Question: I'm an Android developer and today I've started getting this error message when trying to install and run my app. Failure [INSTALL_FAILED_INSUFFICIENT_STORAGE]
I do have problems at times with low storage space on my phone and I get the icon in the notification bar. That's not happening this time though. I've tried deleting several apps and clearing a lot of cache. Currently my phone hasn't been this empty since I first got it.
It's an LG that doesn't allow moving apps to SD though it is rooted and I'm using Link2SD for all of my user apps.
I've read about how android installs a -1 and a -2.apk, I've looked and can't find anything /data/local/tmp/ where it's trying to install to.
My wife has an identical phone which currently shows 177MB available and I'm able to install and run just fine on it. My APK is only 71KB.
Here is my phone's storage state.

What are your thoughts?
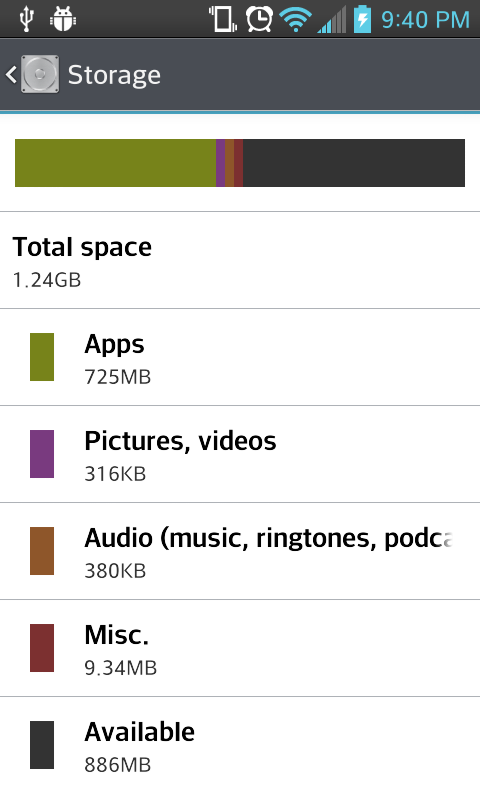
Answer: Try this in your manifest , AndroidManifest.xml will force an app to install to an SD card by doing this.
'''
<android >
<tool-api-level>8</tool-api-level>
<manifest android:installLocation="preferExternal">
<uses-sdk android:minSdkVersion="7"/>
<supports-screens android:anyDensity="false"/>
</manifest>
</android>
'''